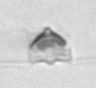
Label: Chaetoceros_didymus